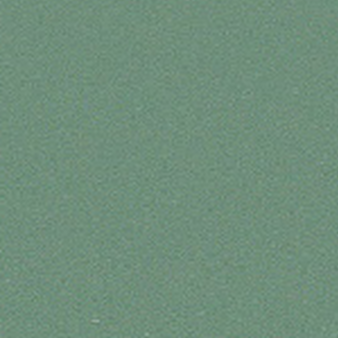
Label: other